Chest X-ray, PA view. Patient: 9 years old, sex M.
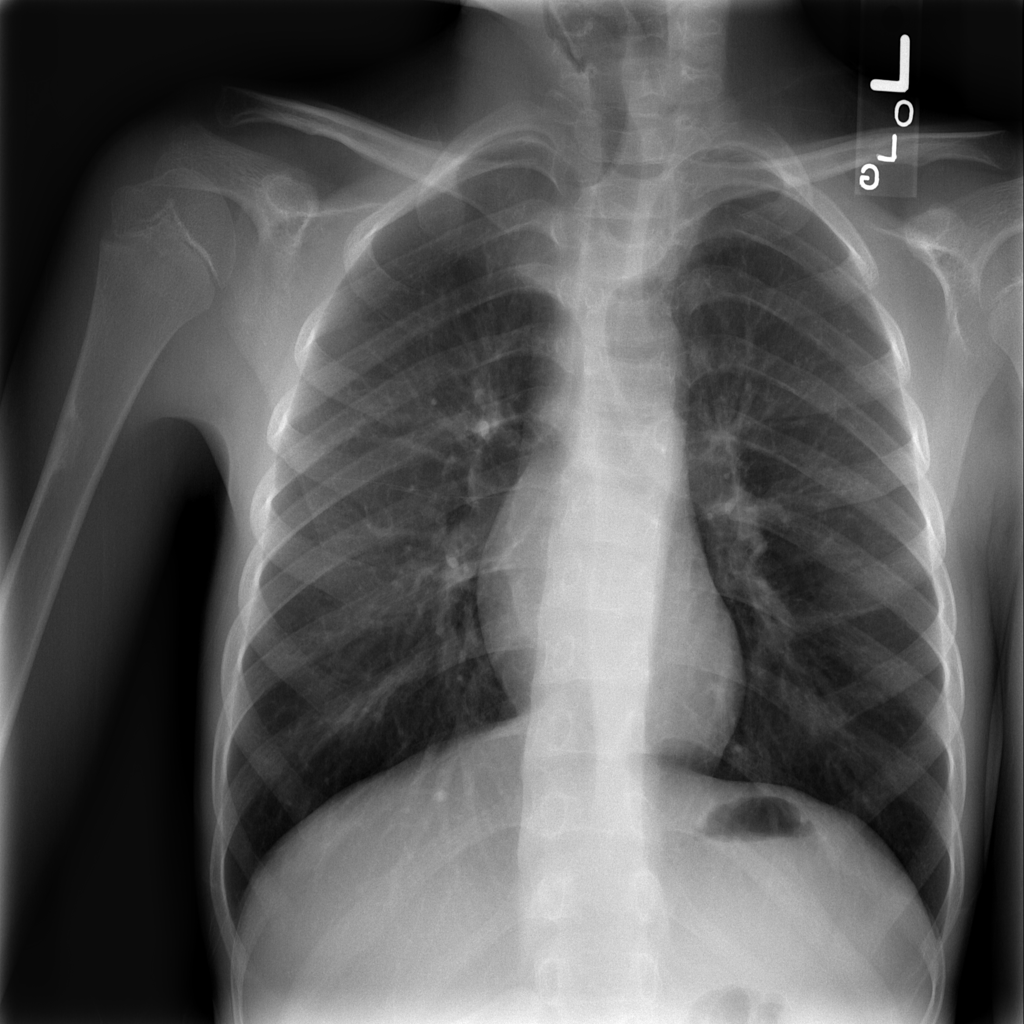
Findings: No Finding